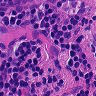
Metastatic tissue present: no